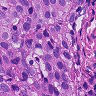
Metastatic tissue present: yes